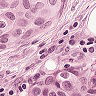
Metastatic tissue present: yes